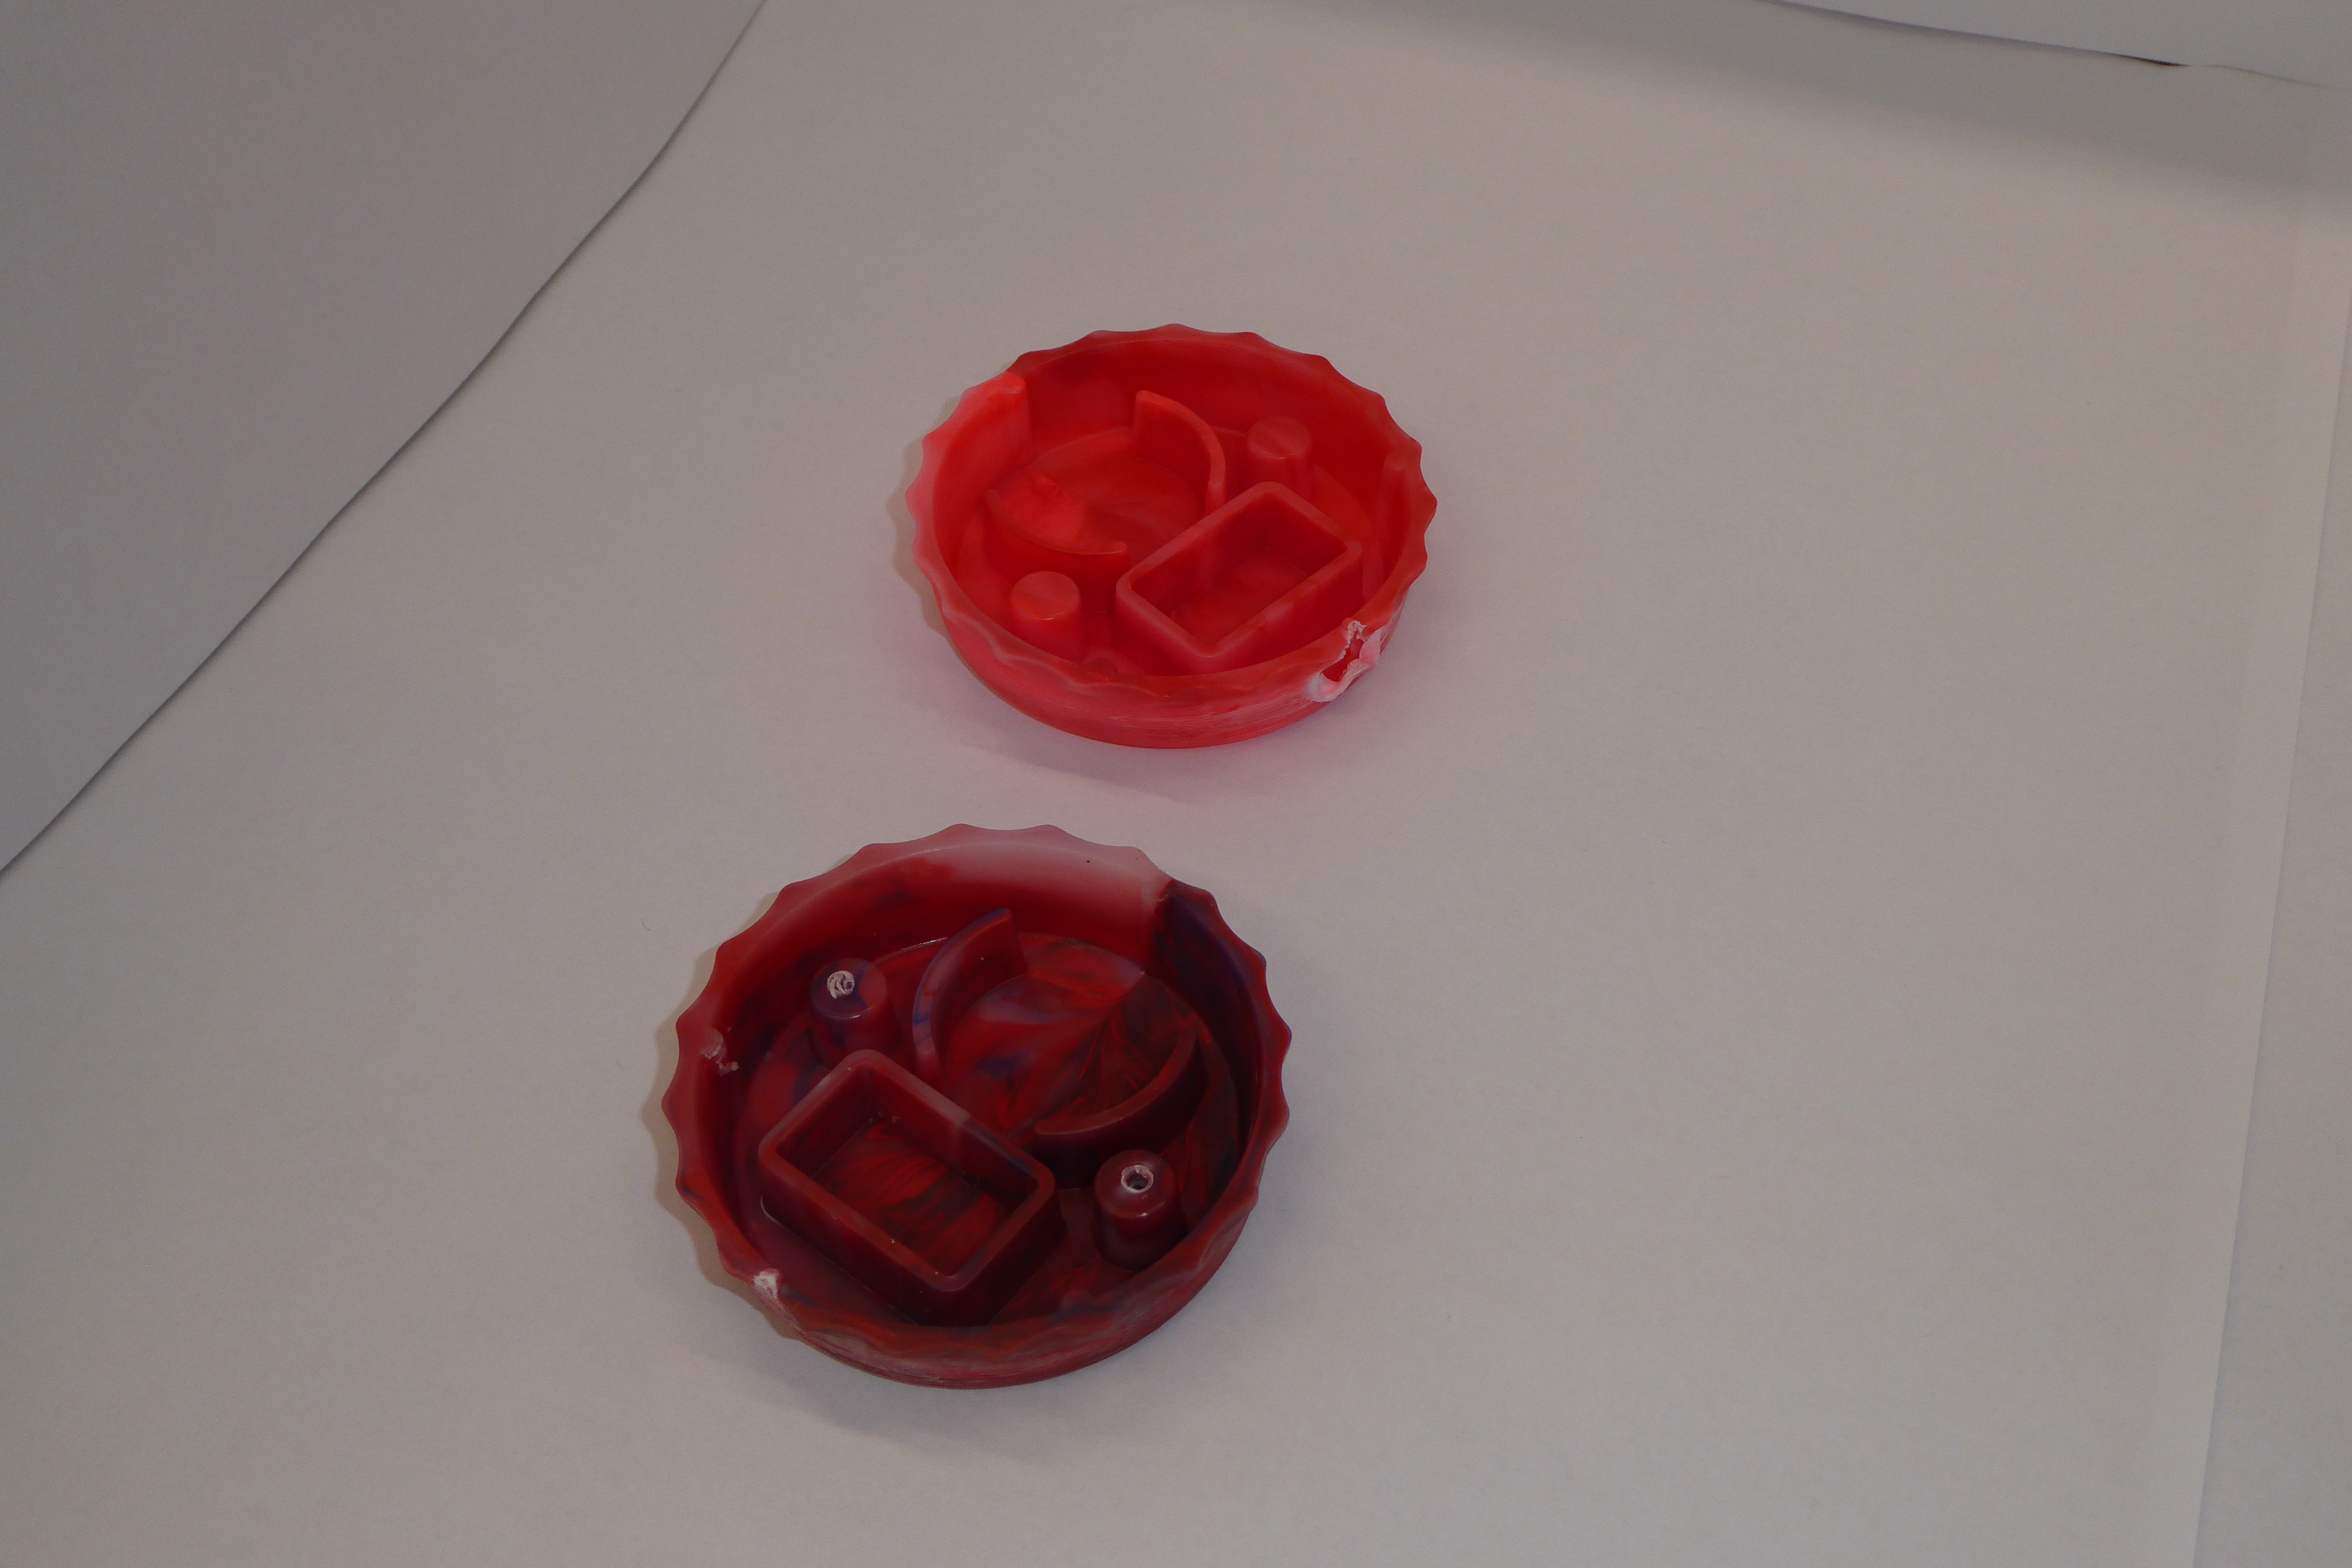
Label: Bottle Opener - Cover